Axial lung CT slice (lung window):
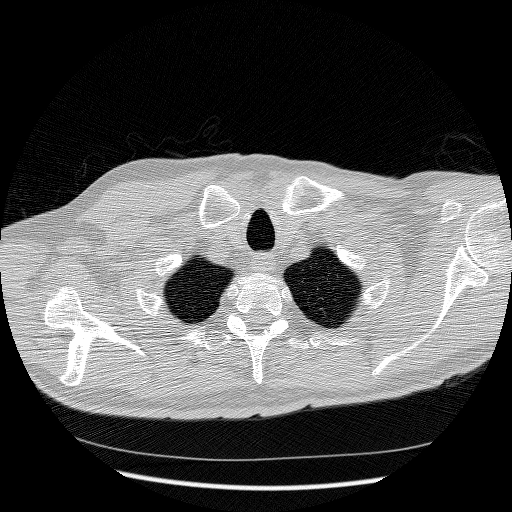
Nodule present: no